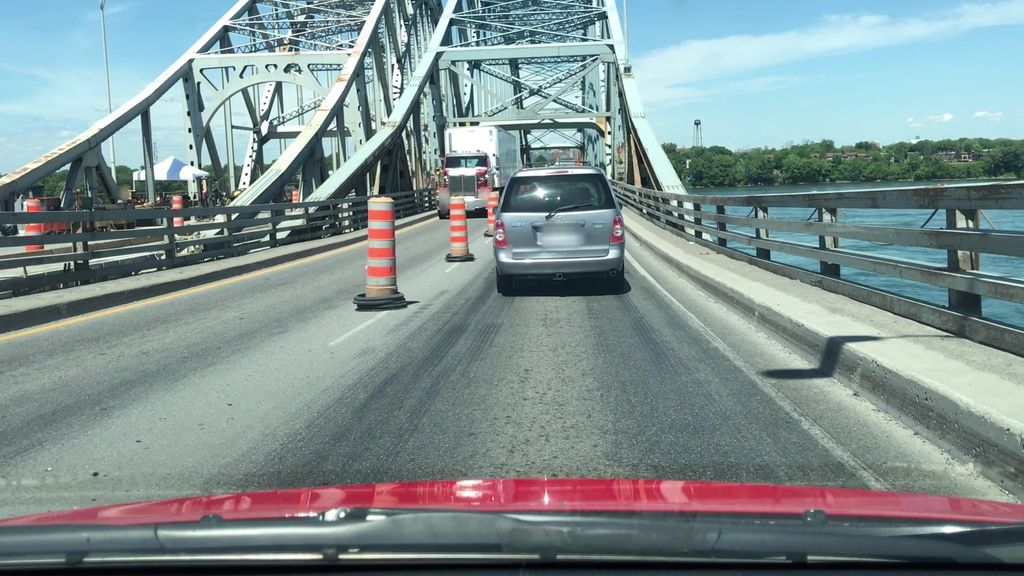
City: montreal